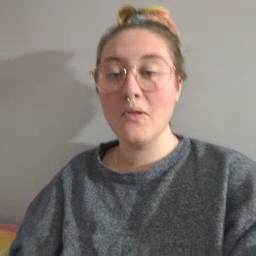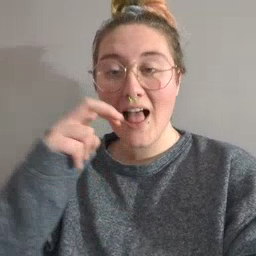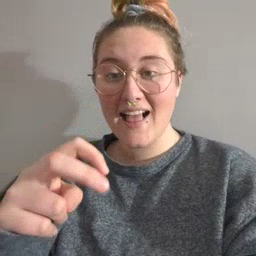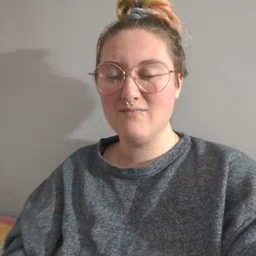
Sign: ride